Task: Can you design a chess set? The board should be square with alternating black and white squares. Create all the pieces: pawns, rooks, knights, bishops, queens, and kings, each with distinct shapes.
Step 920:
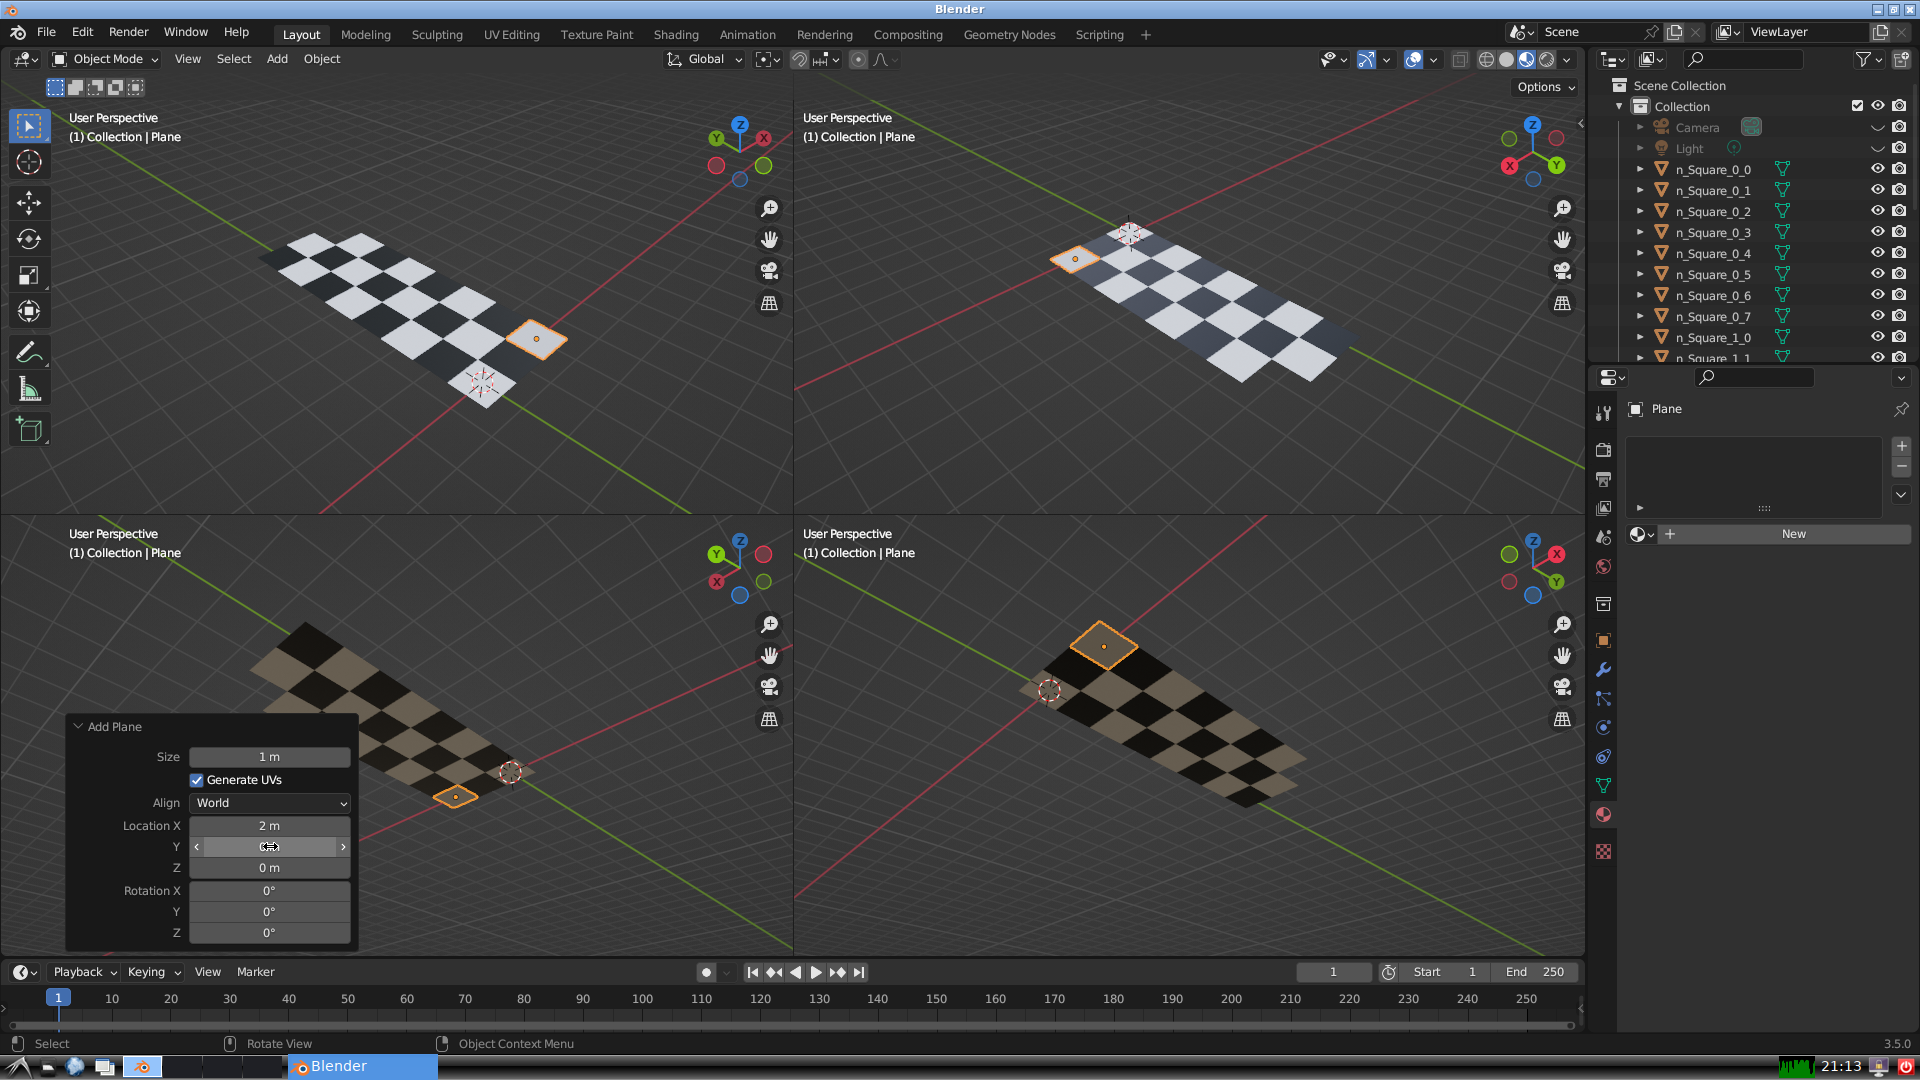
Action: click: no